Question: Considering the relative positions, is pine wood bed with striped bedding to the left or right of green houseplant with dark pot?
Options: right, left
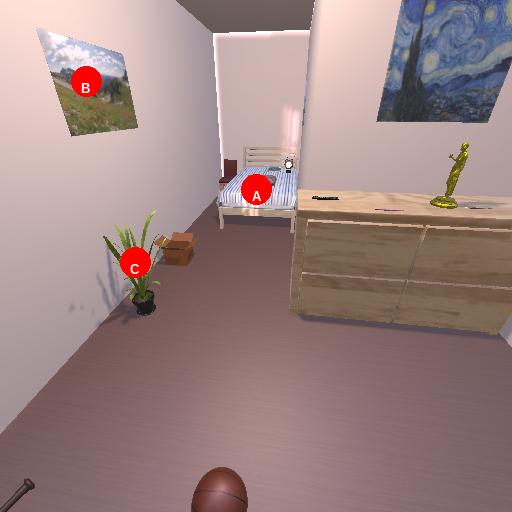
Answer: right